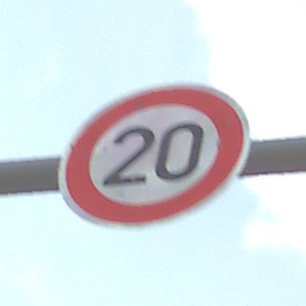
Verkehrszeichen: Geschwindigkeit20
Umgebung: Outdoor, Suburban
Tageszeit: Midday
Wetter: PartlyCloudy
Licht: Natural
Jahreszeit: Summer
Kontrast: HighContrast